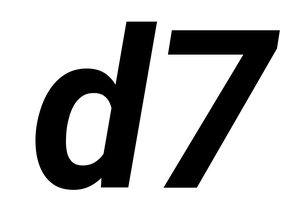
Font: Roboto-Italic_Bold_Italic